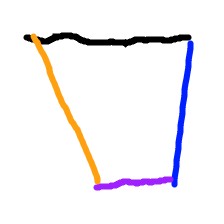
Shape: trapezoid